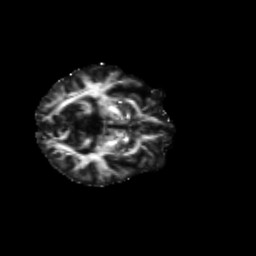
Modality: FA
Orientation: axial
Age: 70
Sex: female
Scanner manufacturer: siemens
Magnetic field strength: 3 T
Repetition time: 4.71 s
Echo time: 0.0906 s